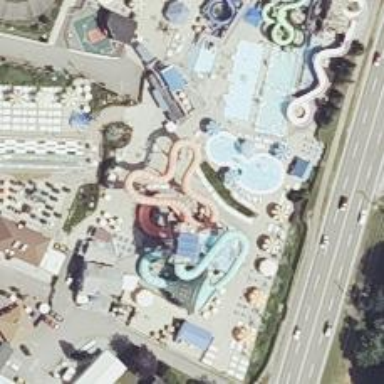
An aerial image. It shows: Water slide attraction.